Brain MRI, t1w sequence, axial 2D slice.
Patient: age 35, sex F, weight 95 kg, height 1.95 m
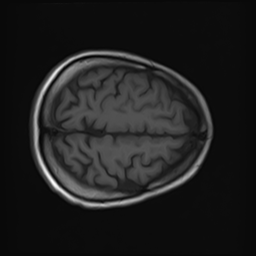